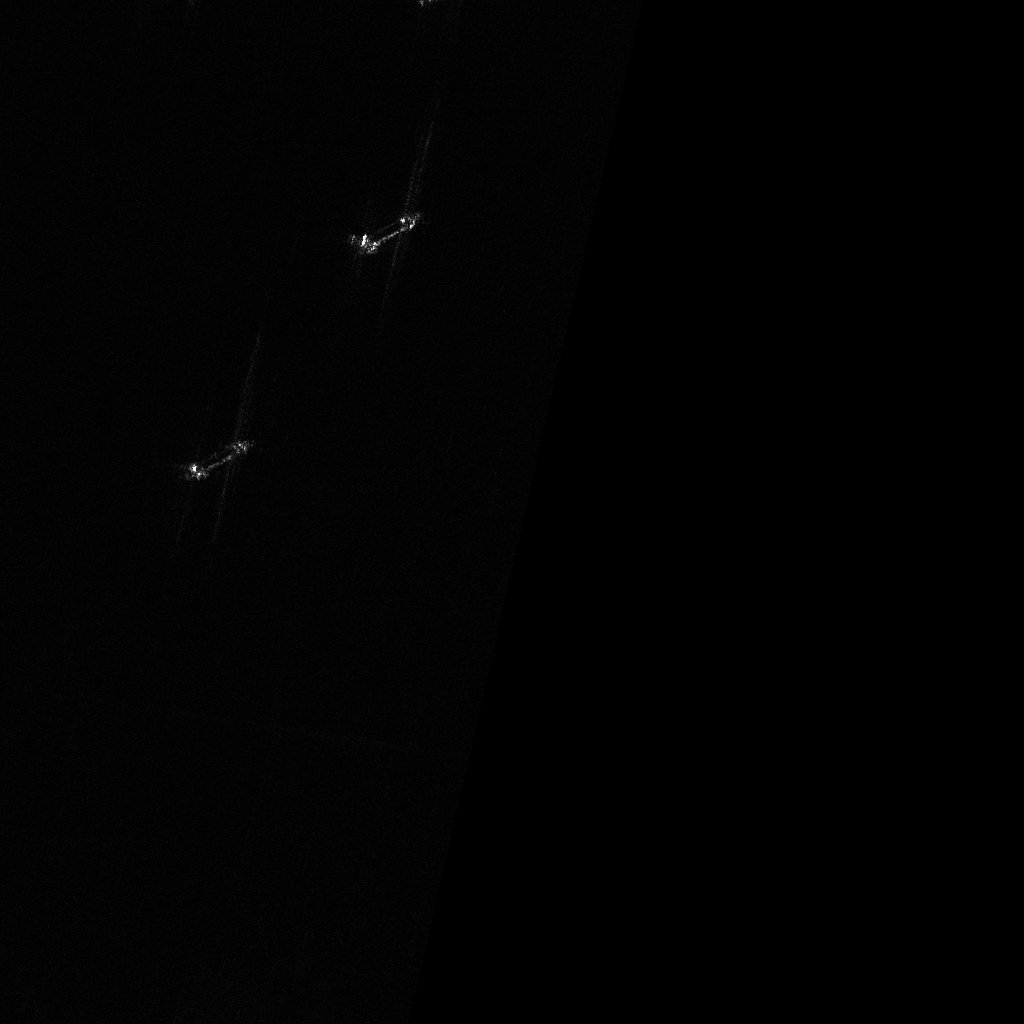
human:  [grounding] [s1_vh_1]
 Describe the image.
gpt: In the satellite image, there is  <ref>1 small dredger </ref> <box>[[20, 41, 22, 48, 56]]</box> located at left,  <ref>1 small dredger </ref> <box>[[37, 18, 38, 25, 66]]</box> located at top.